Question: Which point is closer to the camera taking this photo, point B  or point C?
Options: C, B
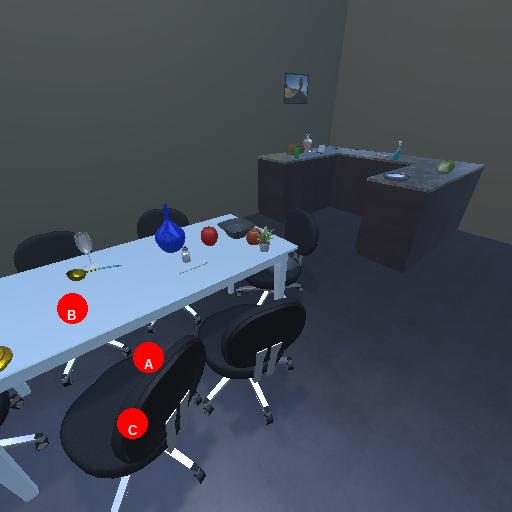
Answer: C